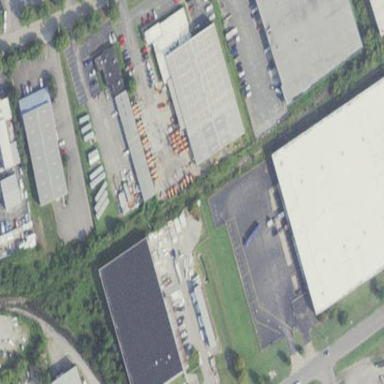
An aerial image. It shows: Commercial building.